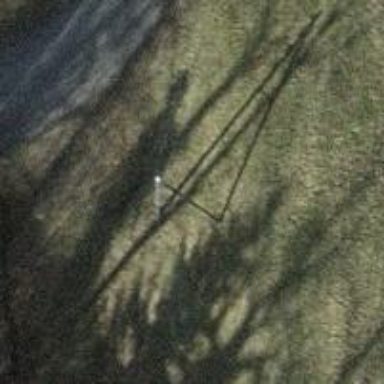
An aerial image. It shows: Guyed pole used for power distribution.